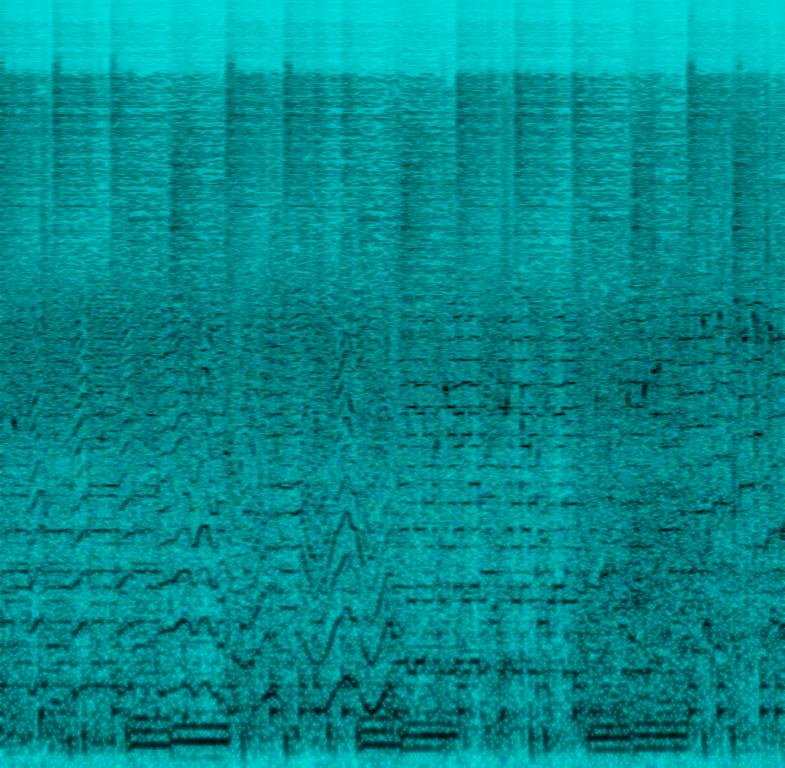
This audio contains someone playing a distorted e-guitar solo in a higher register along with acoustic drums with cymbal hits and a half open hit. An e-bass is underlining the rhythm. There are digital comedic noises and laughter that seem not to be part of the musical composition. This song may be playing in a comedic tv-show.